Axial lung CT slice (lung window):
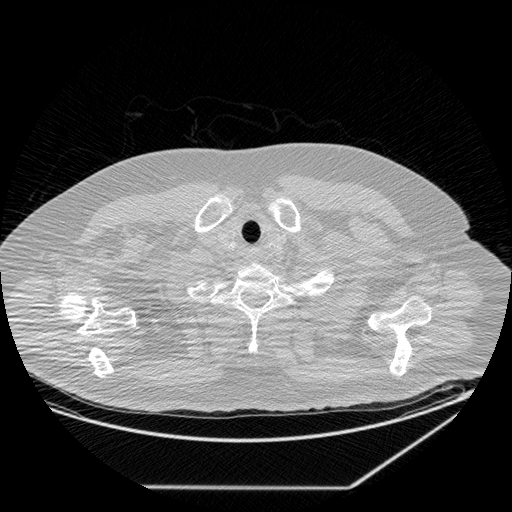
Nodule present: no